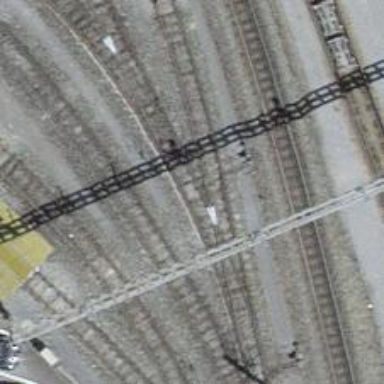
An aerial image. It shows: Railway switch.